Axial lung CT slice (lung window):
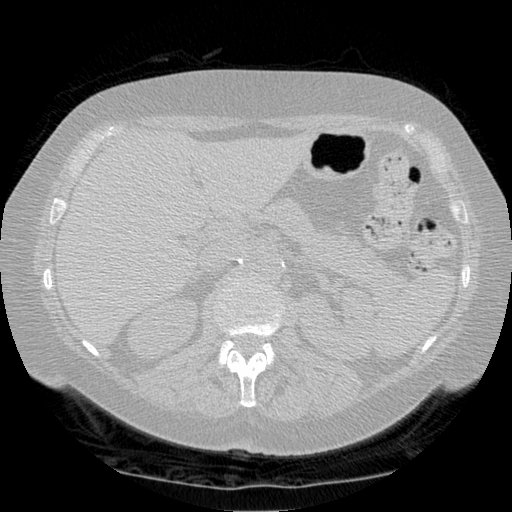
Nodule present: no